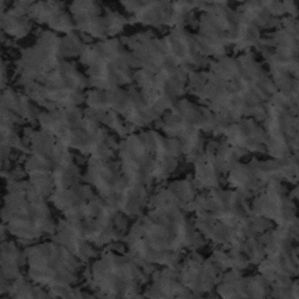
Label: frost